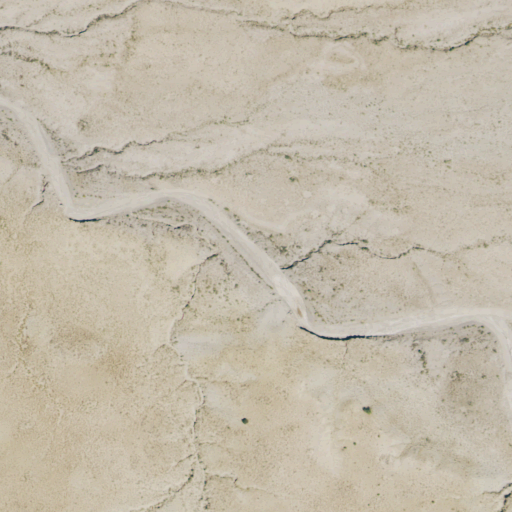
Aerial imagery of depression(s) in Colorado named Spring Creek Basin containing only shrub